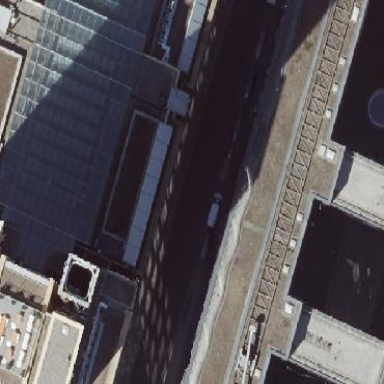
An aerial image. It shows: Office building.